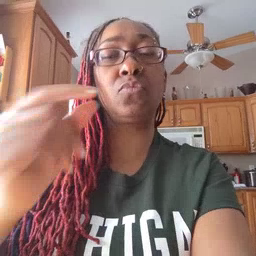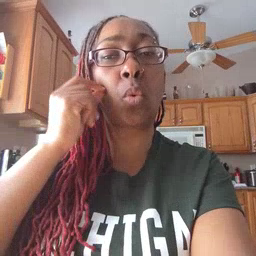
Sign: store